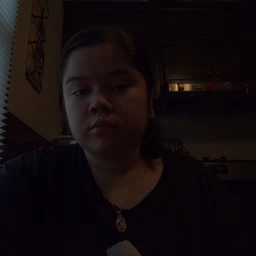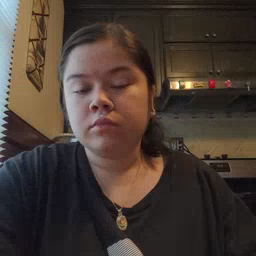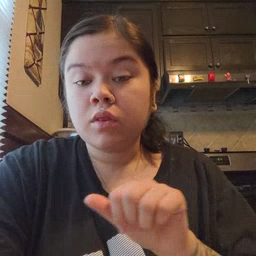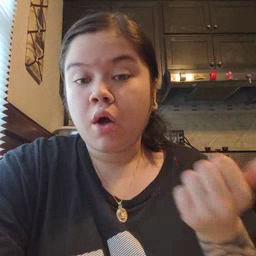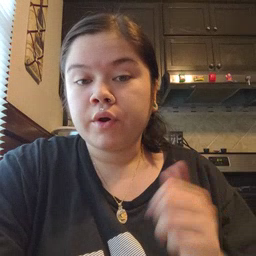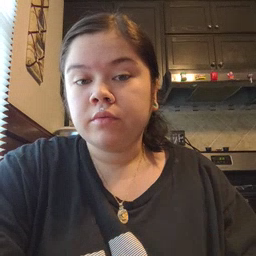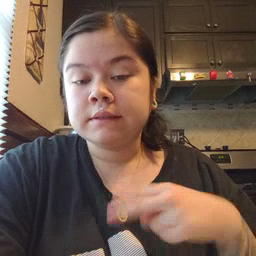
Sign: another